Interaction volume radius: 5 \u00c5
Interaction volume height: 10 \u00c5
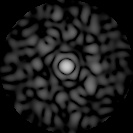
Disorder parameter: 0.7885